Aerial crown-view tile of a tropical tree (Barro Colorado Island, Panama), acquired 20250818:
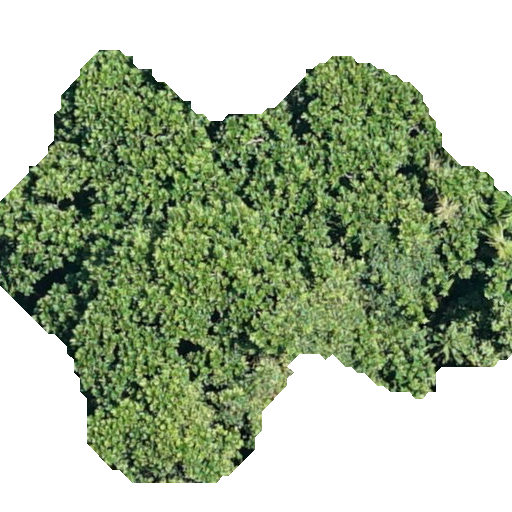
Species: Anacardium excelsum
GBIF accepted scientific name: Anacardium excelsum
Crown area: 221.931 m²